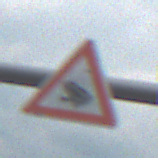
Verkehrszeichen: AmphibienwanderungRechts
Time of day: MorningAfternoon
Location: Outdoor (Nature)
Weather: PartlyCloudy
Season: NotSpecified
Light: Natural